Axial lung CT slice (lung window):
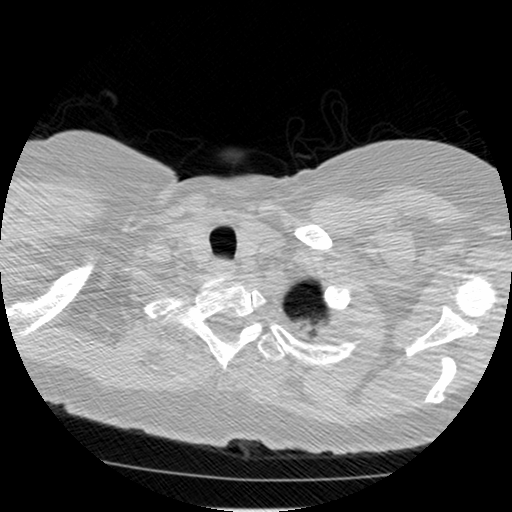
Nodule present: no